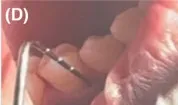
Probing depth.
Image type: medical_photograph (other_medical_photograph)